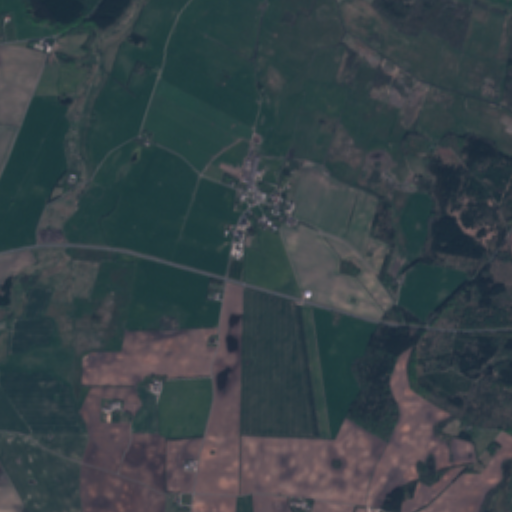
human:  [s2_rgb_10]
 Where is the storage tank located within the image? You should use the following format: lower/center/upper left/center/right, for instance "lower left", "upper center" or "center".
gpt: The storage tank is located in the center of the image.
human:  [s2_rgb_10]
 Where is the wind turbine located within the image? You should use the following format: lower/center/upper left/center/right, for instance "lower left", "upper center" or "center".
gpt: The wind turbine is located in the lower left of the image.
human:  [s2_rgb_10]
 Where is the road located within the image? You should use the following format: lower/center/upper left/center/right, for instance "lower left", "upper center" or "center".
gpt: There is no road in the image.